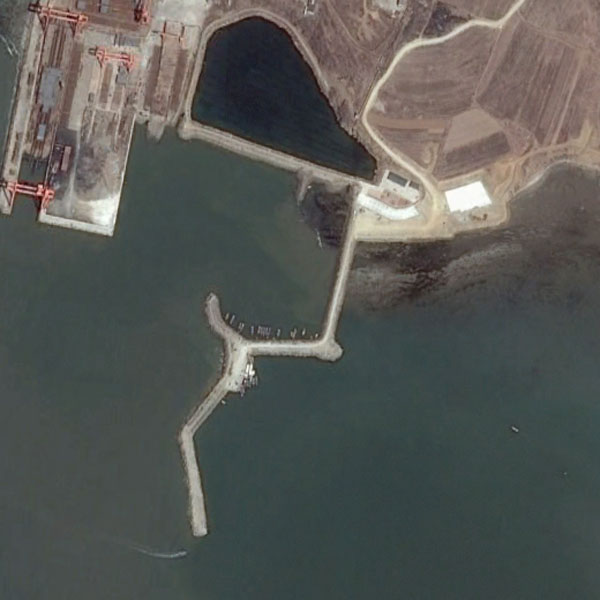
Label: Port